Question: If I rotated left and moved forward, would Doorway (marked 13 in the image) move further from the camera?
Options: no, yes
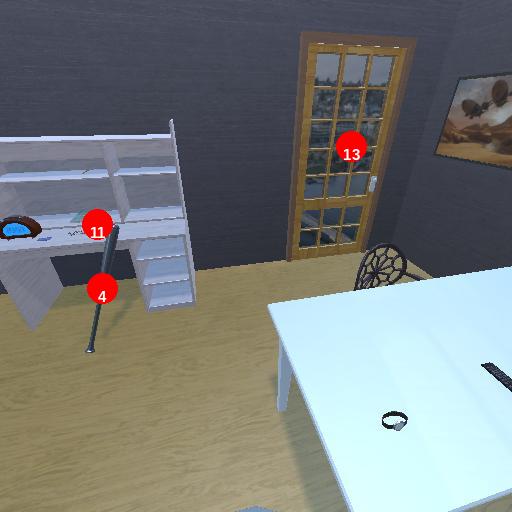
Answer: no